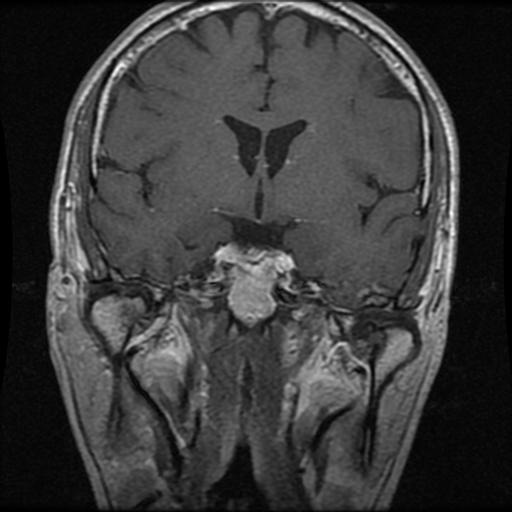
Label: pituitary